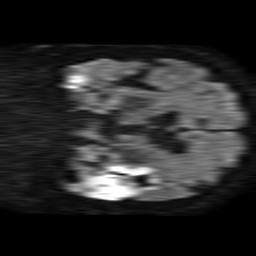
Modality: TRACE
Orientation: coronal
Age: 71
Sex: male
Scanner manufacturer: philips
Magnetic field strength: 1.5 T
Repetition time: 4.6 s
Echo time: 0.08631 s